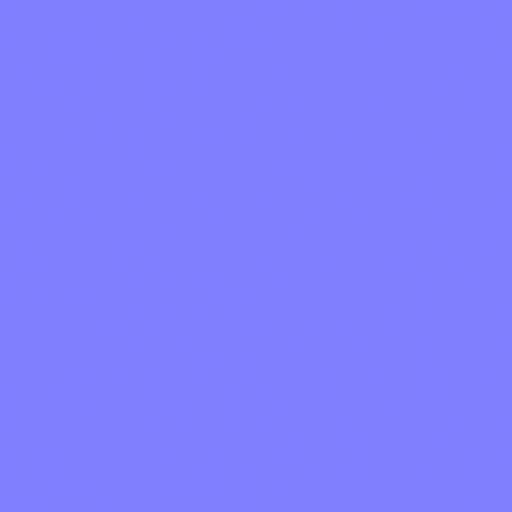
gold metal smooth yellow